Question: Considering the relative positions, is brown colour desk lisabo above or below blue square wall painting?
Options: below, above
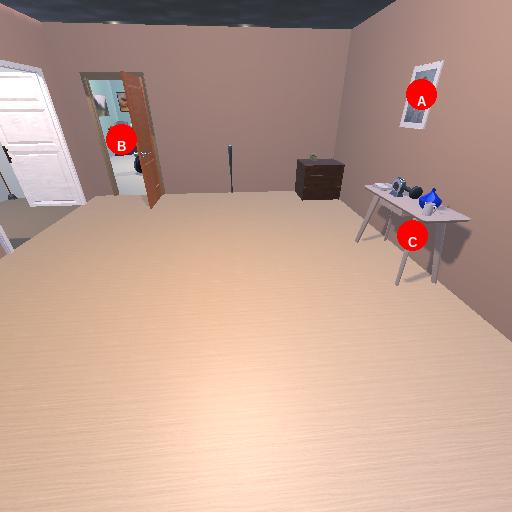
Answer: below